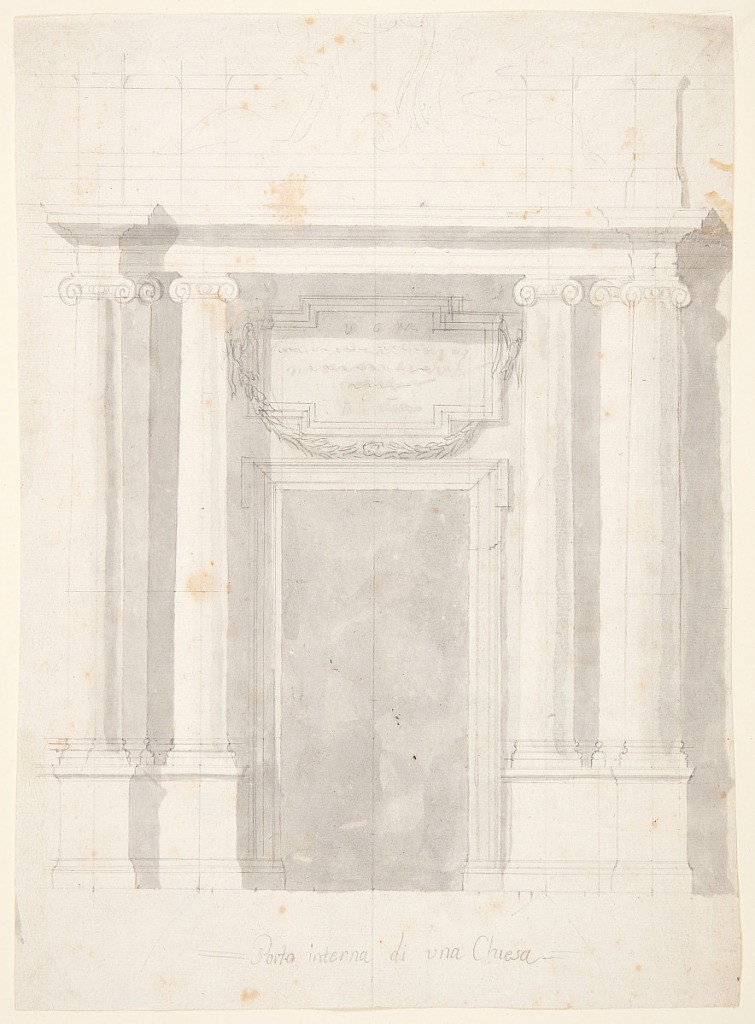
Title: The Elevation of a Church
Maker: Giuseppe Valadier, Italian, 1762–1839
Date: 1775
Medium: Graphite, gray wash Support: laid paper
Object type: Drawing
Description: A doorway with a simple molding; Attached columns and pilasters of the Ionic order, on high socles, flank the door, and support a narrow entablature.